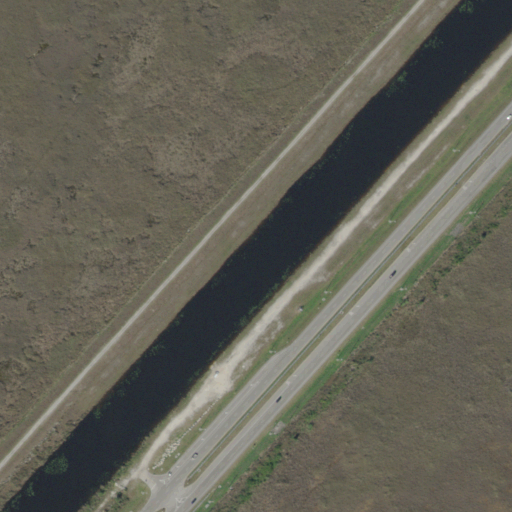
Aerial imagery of levee in Florida named Levee 30 containing herbaceous wetlands, open water, cultivated crops, open development, low intensity development, medium intensity development, and woody wetlands